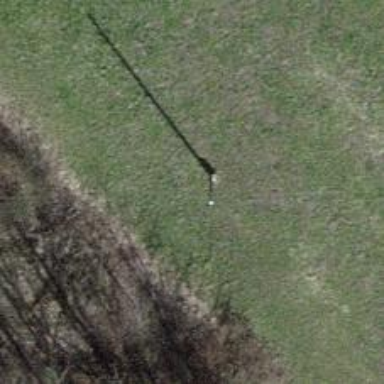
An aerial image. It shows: Power pole.